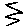
Label: zigzag